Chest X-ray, PA view. Patient: 60 years old, sex F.
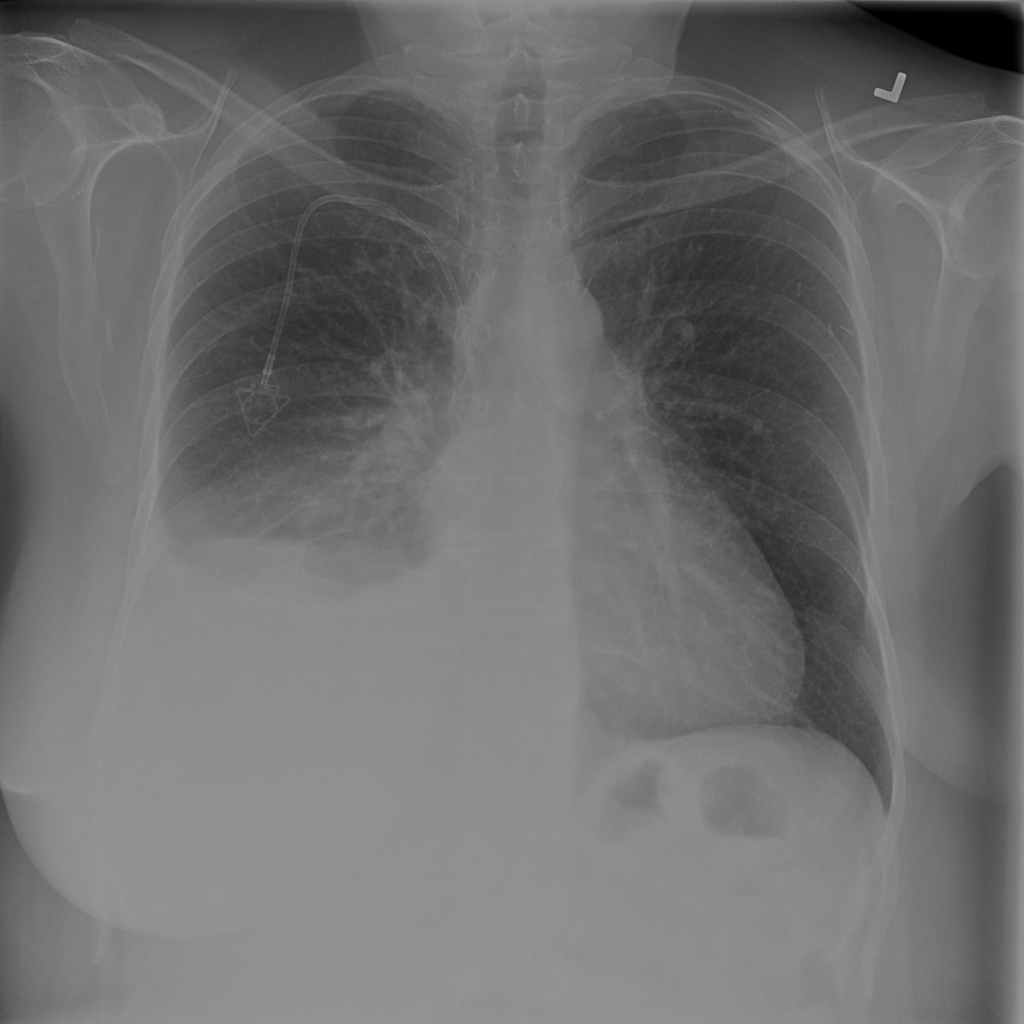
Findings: Effusion